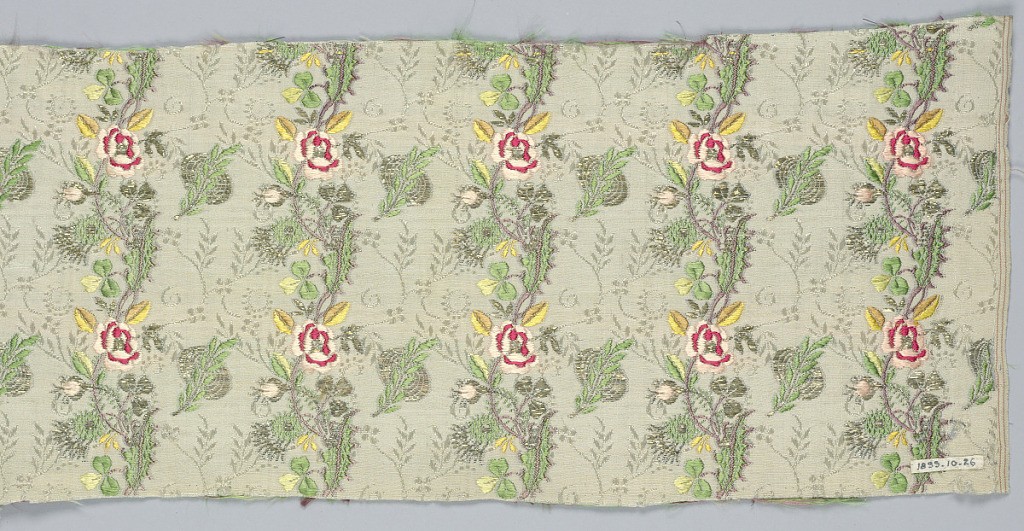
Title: Fragment
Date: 19th century
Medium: silk, metallic thread Technique: compound weave with supplementary weft
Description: White horizontally ribbed ground with self-figure of delicate serpentine stems with minute leaves and blossoms. Over these serpentines are roses, clovers, and thistles and various leaves brocaded in brilliant polychrome silks and flat gold strips. Both selvedges present.